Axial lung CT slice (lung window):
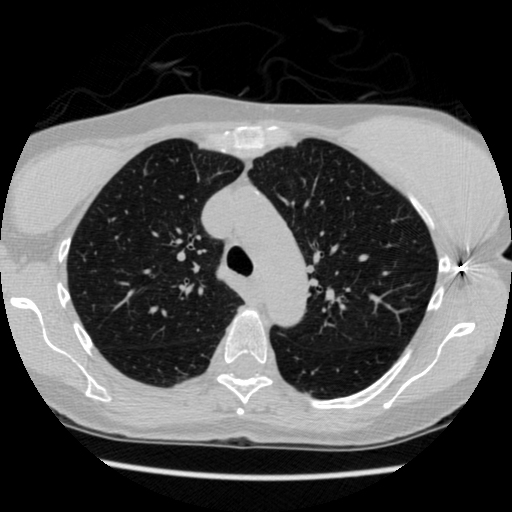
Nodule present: no